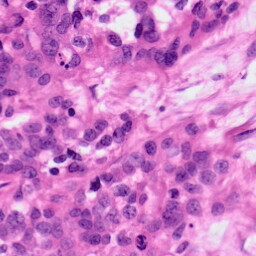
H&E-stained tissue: Ovarian